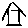
Label: house